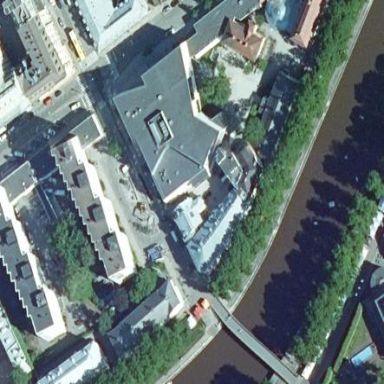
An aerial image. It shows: Civic building with flat roof made of tar paper.